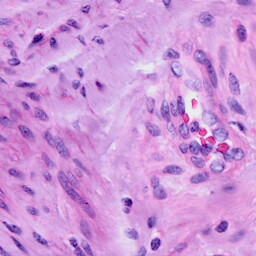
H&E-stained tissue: Cervix